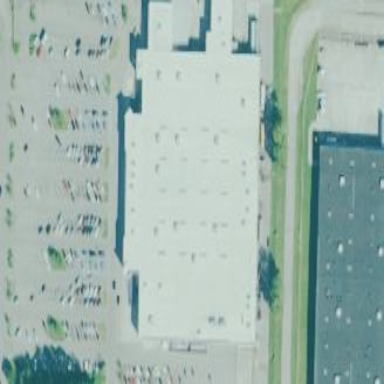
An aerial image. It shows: Supermarket building.